Question: So, I want to develop de following UI, I developed using a RelativeLayout and then I put it the buttons using margins...
I have realised that this isn't a good way, if you need to develop this UI how you will do it? or what widgets you will use to develop this.

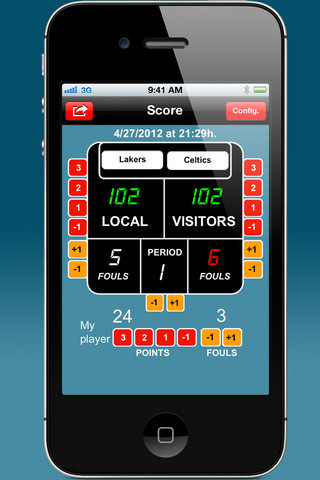
Answer: You should look into writing a custom view (extends View, overrides onDraw());
Or you should definitely make your assets into 9-patches. This will give the graphics "stretchable" logic.